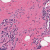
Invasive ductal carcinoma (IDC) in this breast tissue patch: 0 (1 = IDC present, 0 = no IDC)